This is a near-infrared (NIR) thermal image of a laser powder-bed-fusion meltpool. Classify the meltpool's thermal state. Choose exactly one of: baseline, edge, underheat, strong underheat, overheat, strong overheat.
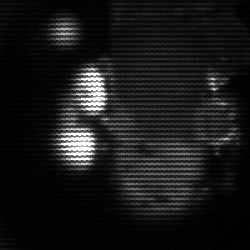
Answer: strong underheat